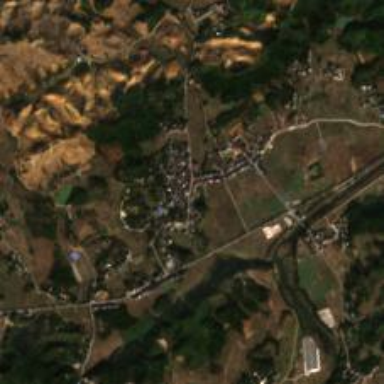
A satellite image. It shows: Township within town.